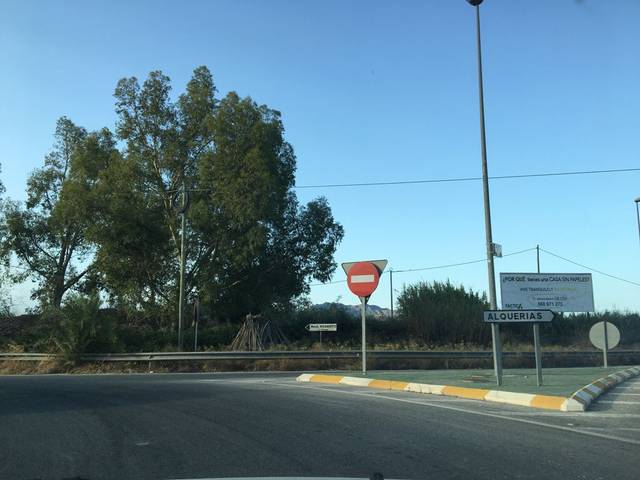
Region: Spain
Coordinates: 38.023, -1.045